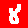
Digit: 8